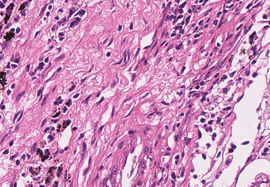
Tumor epithelial tissue: no
Tumor-associated stroma tissue: yes
Normal tissue: no